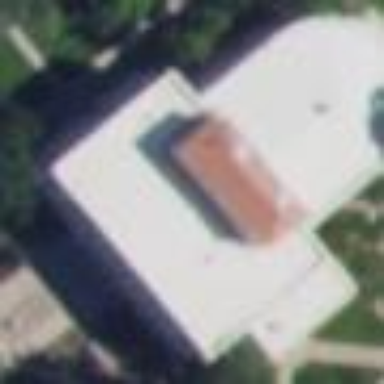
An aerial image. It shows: College building.